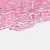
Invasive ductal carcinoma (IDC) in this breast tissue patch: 0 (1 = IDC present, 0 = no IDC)